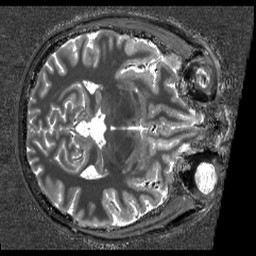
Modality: T1w
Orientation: axial